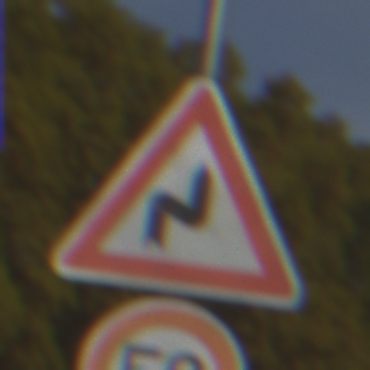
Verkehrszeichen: DoppelkurveRechts
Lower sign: Geschwindigkeit50
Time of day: MorningAfternoon
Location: Outdoor (Suburban)
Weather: PartlyCloudy
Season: NotSpecified
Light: Natural